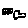
Label: car